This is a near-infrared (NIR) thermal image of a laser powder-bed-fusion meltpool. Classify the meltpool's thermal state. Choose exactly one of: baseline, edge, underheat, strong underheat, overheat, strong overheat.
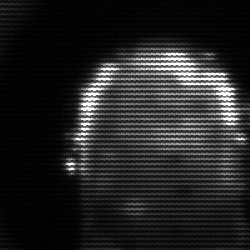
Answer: baseline